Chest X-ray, AP view. Patient: 35 years old, sex M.
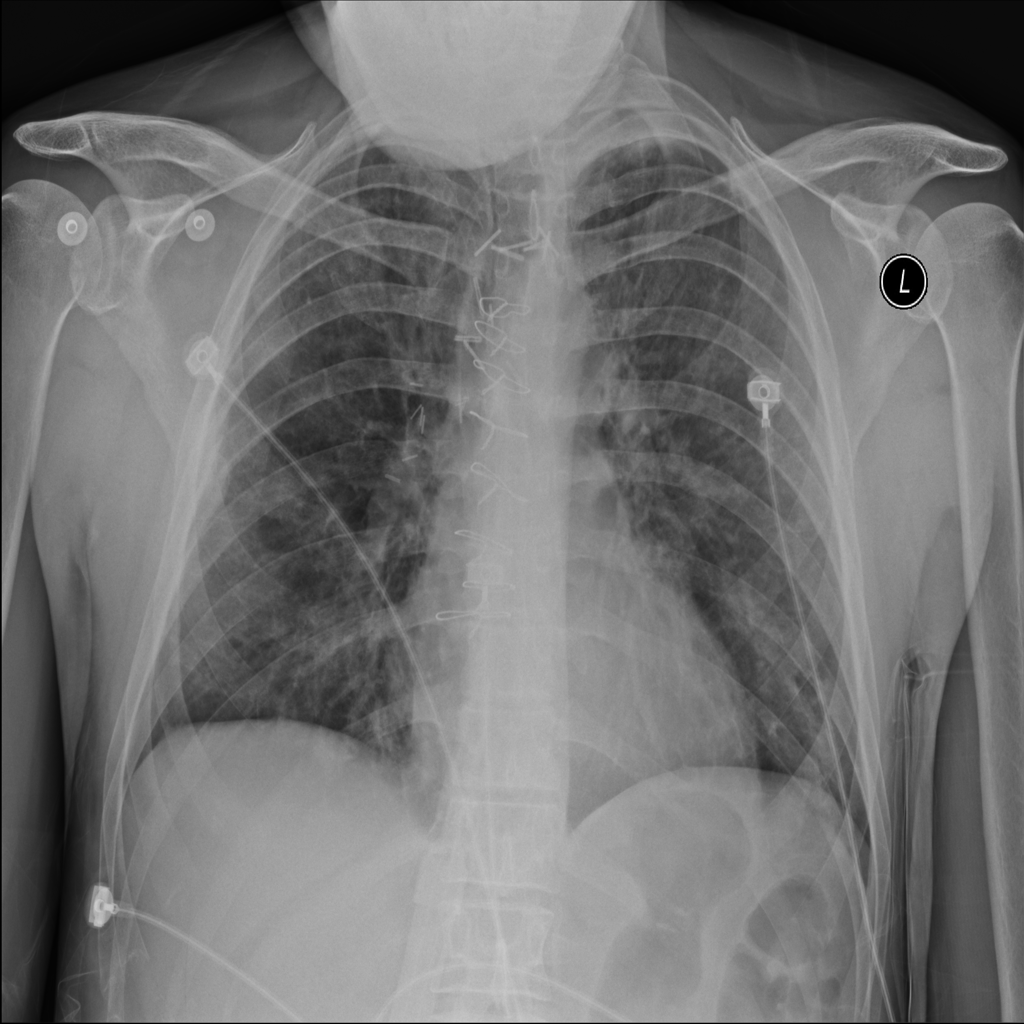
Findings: Infiltration